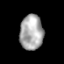
Tissue: prostate
Cell type: Myeloid cells
Senescence score: 0.7252
Nuclear area (px): 796
Mean DAPI intensity: 170.523